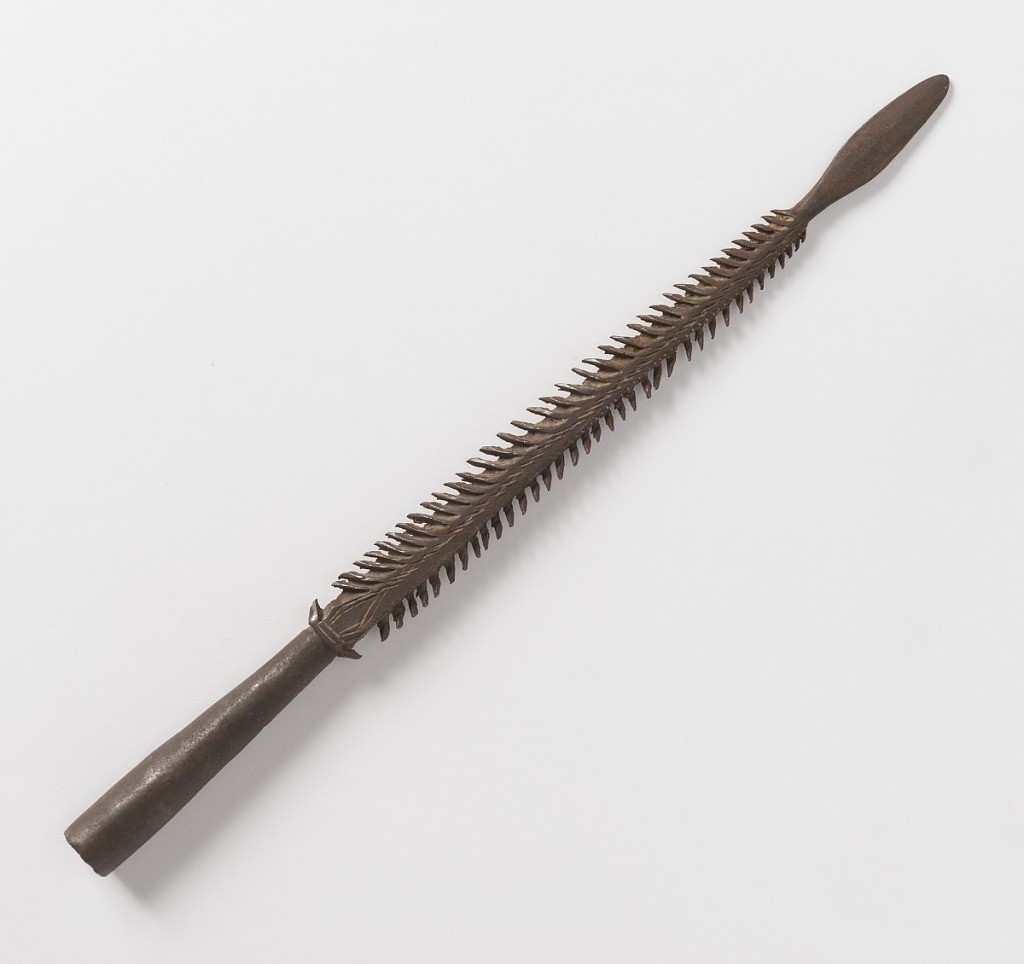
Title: Spearhead
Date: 19th century
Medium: steel
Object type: spearhead
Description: Small spatulate point above series of 77 projecting barbs, the whole above a tapering hollow socket.